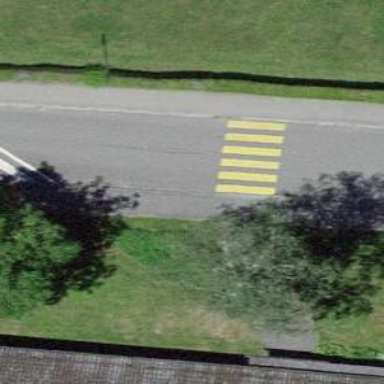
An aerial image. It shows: Uncontrolled zebra crossing on the road.